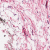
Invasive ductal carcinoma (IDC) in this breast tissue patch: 0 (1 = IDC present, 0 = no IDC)